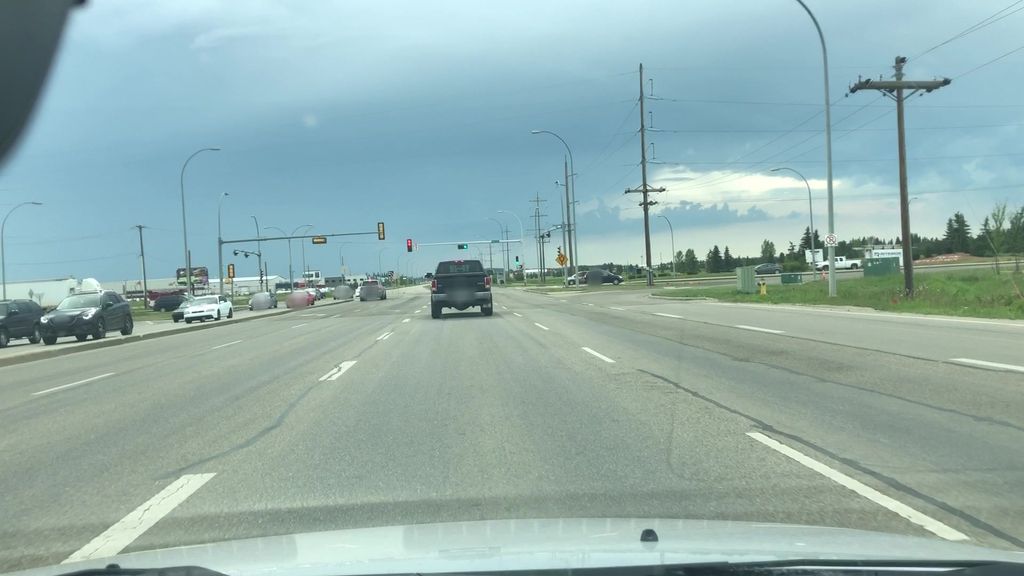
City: edmonton